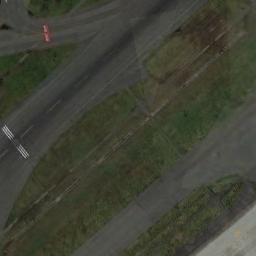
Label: runway